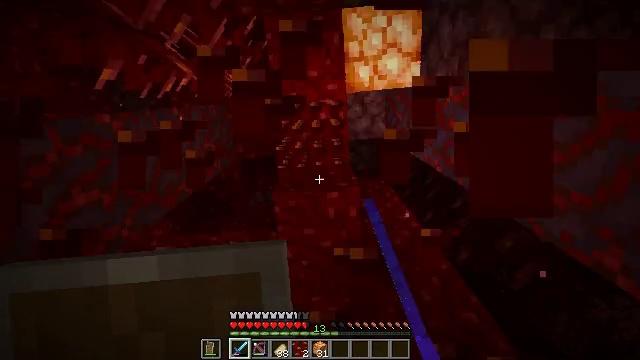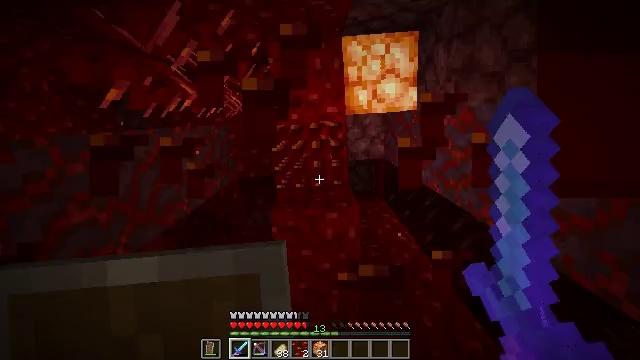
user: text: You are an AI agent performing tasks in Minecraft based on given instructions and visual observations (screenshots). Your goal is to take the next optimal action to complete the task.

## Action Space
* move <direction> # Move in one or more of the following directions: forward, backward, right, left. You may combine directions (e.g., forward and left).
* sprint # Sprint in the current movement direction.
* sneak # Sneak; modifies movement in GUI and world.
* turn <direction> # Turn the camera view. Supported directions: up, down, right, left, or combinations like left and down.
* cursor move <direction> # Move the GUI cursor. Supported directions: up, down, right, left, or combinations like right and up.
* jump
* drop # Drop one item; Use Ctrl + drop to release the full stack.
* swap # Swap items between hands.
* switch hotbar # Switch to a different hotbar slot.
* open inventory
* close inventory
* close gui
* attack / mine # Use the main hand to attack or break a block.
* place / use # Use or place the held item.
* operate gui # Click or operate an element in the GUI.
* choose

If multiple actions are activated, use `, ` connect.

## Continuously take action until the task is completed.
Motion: motion action
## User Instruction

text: Harvest the weeping vines for building or decoration.
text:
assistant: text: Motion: sneak, turn up, attack / mine
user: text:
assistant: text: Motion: sneak, attack / mine